Question: Today, when I try to run my app in simulator, it simply tells me
'''
Unable to run app in Simulator
An error was encountered while running
(Domain = NSPOSIXErrorDomain, Code = 22)
'''
And the error dialog looks like this:

I've tried many things:
- - - -
None of above works. And I looked into log, I found these are those records has something to do with this issue
> 2014/10/15 9:09:40.964 com.apple.CoreSimulator.CoreSimulatorService[979]: Error Domain=com.apple.CoreSimulator.SimError Code=146 "Unable to lookup in current state: Shutdown" UserInfo=0x7f96c861d000 {NSLocalizedDescription=Unable to lookup in current state: Shutdown}2014/10/15 9:09:40.964 Xcode[1983]: [MT] iPhoneSimulator: Unable to connect to "com.apple.instruments.deviceservice.lockdown" (Error Domain=com.apple.CoreSimulator.SimError Code=146 "Unable to lookup in current state: Shutdown" UserInfo=0x7fcf6fc24190 {NSLocalizedDescription=Unable to lookup in current state: Shutdown})2014/10/15 9:09:40.980 com.apple.CoreSimulator.CoreSimulatorService[979]: Error Domain=com.apple.CoreSimulator.SimError Code=146 "Unable to lookup in current state: Shutdown" UserInfo=0x7f96c861d000 {NSLocalizedDescription=Unable to lookup in current state: Shutdown}2014/10/15 9:09:42.351 launchd_sim[2047]: assertion failed: 13F34: libxpc.dylib + 29453 [75E30F22-514B-3A20-B82C-EDA43AF5C35C]: 0x8d2014/10/15 9:09:42.362 com.apple.CoreSimulator.CoreSimulatorService[979]: Could not register service com.apple.coreservices.lsuseractivity.simulatorsupport: Failed to lookup com.apple.coreservices.lsuseractivity.simulatorsupport: 0x44e
I also found some other people had the same issue here : <URL>
No luck to find solution after Googling around.
Here is my environment information
- - -
Any ideas?
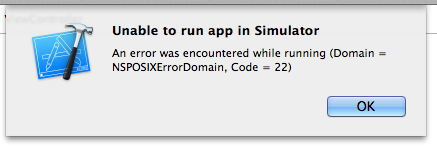
Answer: I found the root causes, and I also found the solution. First thing I've done is to ensure this has something to do with Xcode rather than a problem relative to the project itself. I tried to create a new project, and it works perfectly fine. So I assume that is caused by something in my project.
I actually added a 'resources' reference folder to my project. So I think the problem has something to do with it. However, even I removed the folder from project, the problem is still there. In the end, it turns out, the 'resources' folder could live in
- -
Since Xcode may simply copy and overwrite target App bundle folder, so the 'resources' folder may still there in the App bundle folder. So after removing the 'resources' folder, you need to
- -
And for the reason the App cannot be launched correctly, that's because it appears 'resources' is actually a reserved folder name in the <URL>. By adding a folder named 'resources' into the bundle, somehow ruined the normal structure. To solve the problem, I changed the name from 'resources' to 'app_data', or whatever it is, that all work.